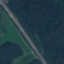
Land use / land cover class: Highway